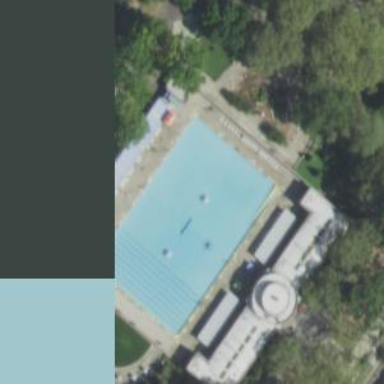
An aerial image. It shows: Outdoor swimming pool in leisure land area.